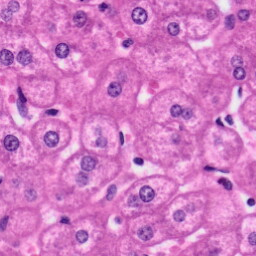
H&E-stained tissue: Liver